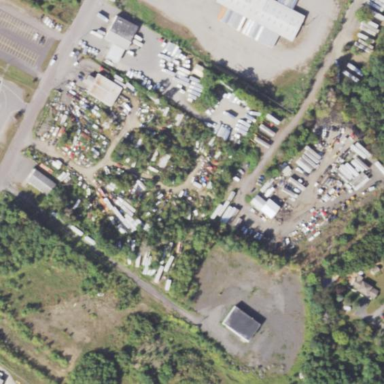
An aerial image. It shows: Industrial area designated for auto wrecking activities.